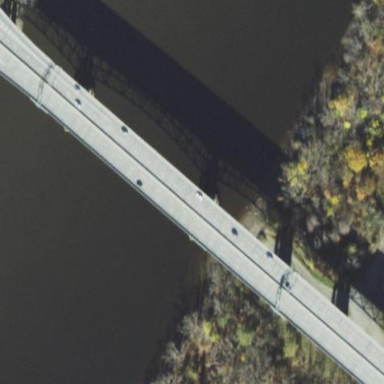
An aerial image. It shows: Man-made bridge.